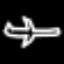
Label: airplane